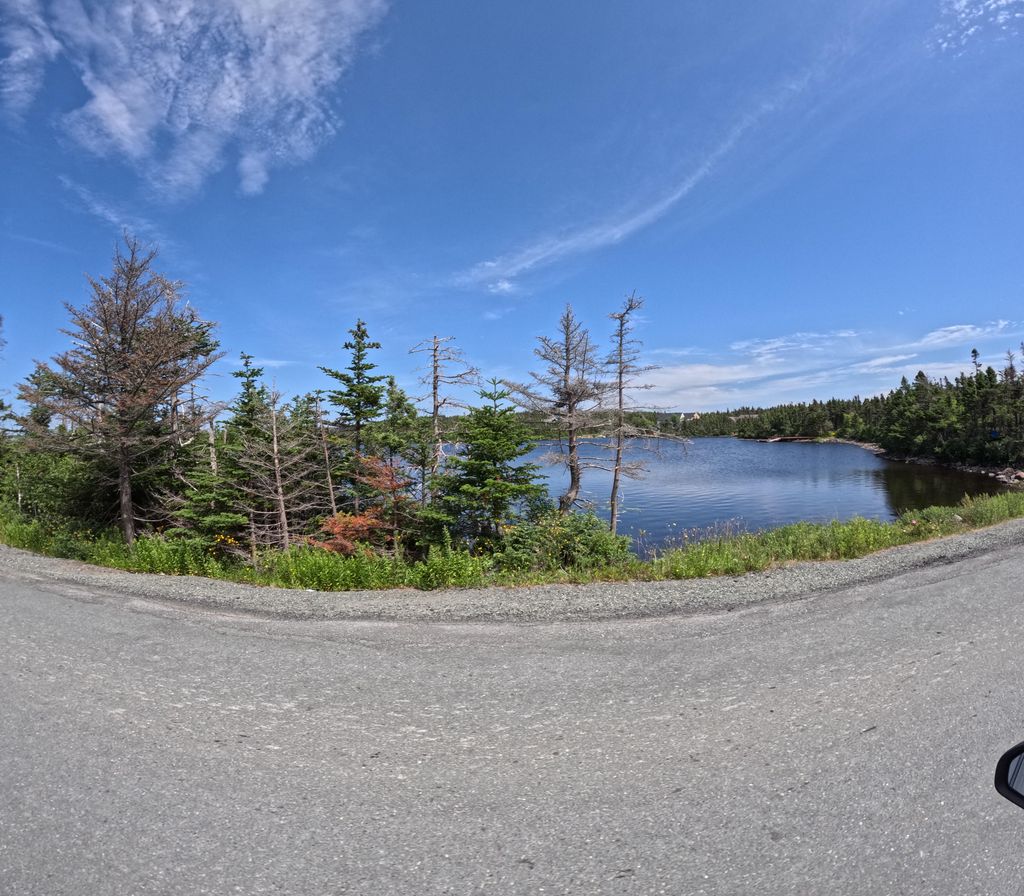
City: st_johns